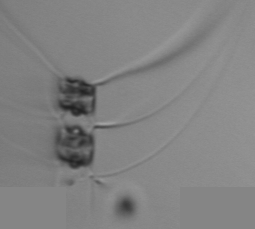
Label: Chaetoceros_didymus